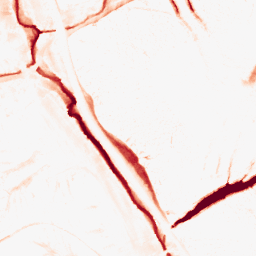
Category: morphological
Decomposition family: tophat
Decomposition parameters: size: 10
mode: black
Upsampling method: bicubic_3x
Upsampling parameters: scale: 3
Upsampling scale: 3